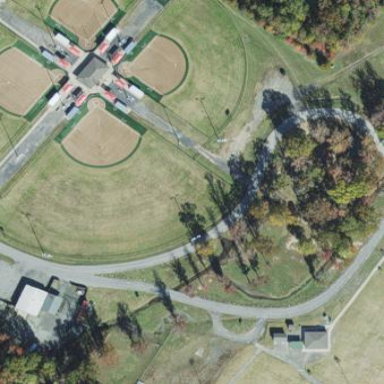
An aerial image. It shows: Softball pitch for leisure land activities.